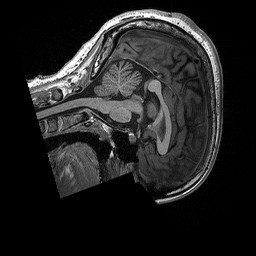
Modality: T1w
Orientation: sagittal
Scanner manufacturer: siemens
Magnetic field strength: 3 T
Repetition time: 2.3 s
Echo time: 0.00298 s